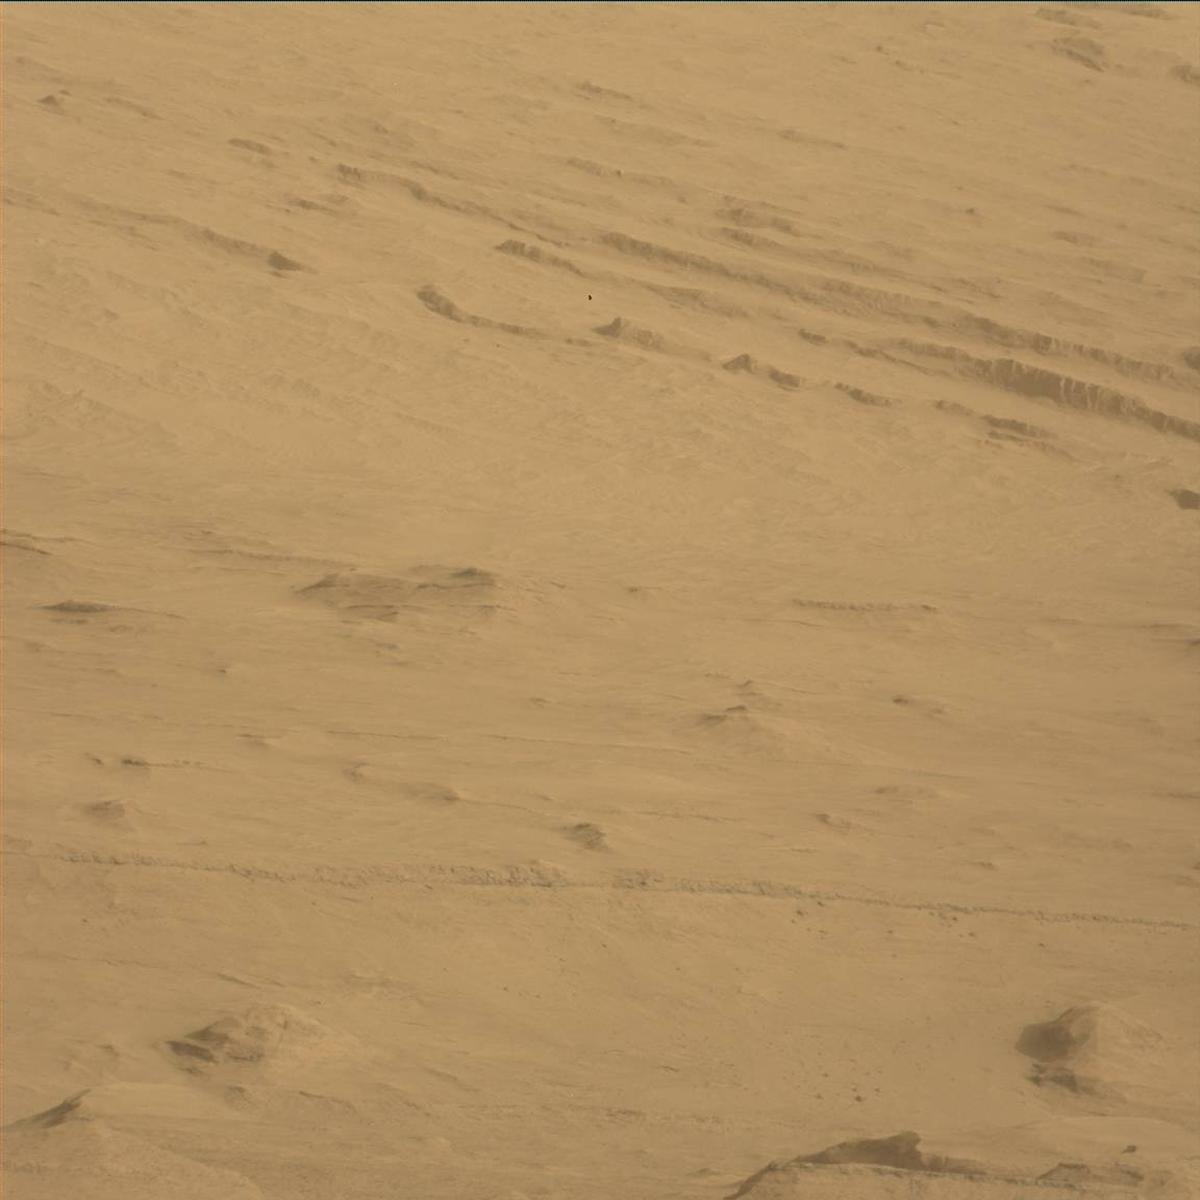
Terrain classes present: Ridge